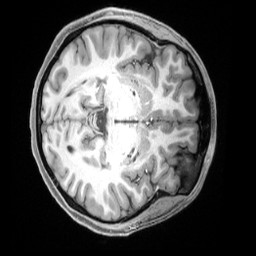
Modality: T1w
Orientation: axial
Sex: female
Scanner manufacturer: siemens
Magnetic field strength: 3 T
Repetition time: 2.4 s
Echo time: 0.00225 s